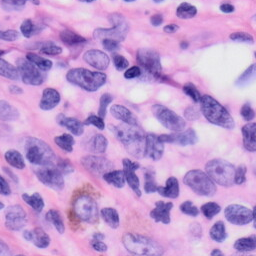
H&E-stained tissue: Skin